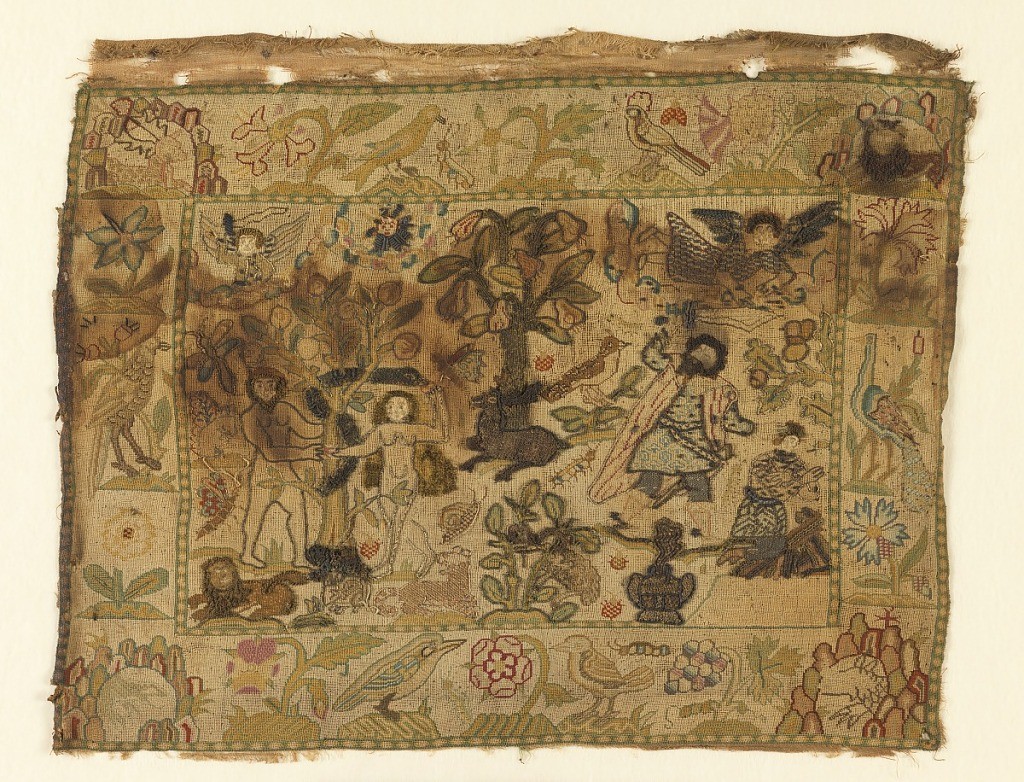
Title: Embroidered picture
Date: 1650–1700
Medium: silk and metal on linen Technique: tent, stem, split, and knots, couching, padded couching and padded interlacing; counted and uncounted stitches
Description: Two inch border containing floral and animal motifs (birds, rose, thistle, honeysuckle, heart's-ease, carnation, grapes) with a rockery at each corner with lions, deer, and dragons.  In the center is a deer at the foot of a pear tree; the scene at the left shows Adam and Eve in the act of eating the apple; the one at the right has the angel saving Abraham from slaying Isaac.